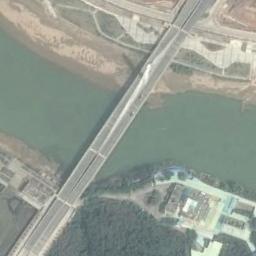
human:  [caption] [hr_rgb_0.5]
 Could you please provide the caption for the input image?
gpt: There is a bridge over the river with some buildings and trees beside .

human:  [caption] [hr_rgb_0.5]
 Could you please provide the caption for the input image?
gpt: Farms are on both sides of the river .

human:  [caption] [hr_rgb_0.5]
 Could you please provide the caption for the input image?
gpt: A bridge is built on a green river and the river has a point bar .

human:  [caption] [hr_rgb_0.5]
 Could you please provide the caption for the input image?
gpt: A bridge connects the land on both sides of the green river  There are white supports on the bridge and large farmland on the land .

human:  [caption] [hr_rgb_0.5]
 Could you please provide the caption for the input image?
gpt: Many trees are around the bridge .